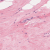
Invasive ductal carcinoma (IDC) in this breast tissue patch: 0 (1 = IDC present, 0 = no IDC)